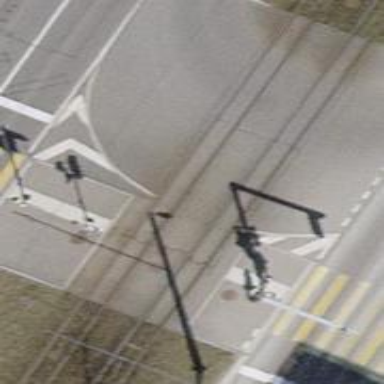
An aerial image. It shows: Crossing for the railway.